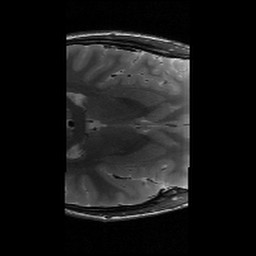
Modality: T2w
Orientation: axial
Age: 22
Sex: female
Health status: healthy
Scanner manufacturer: siemens
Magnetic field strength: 3 T
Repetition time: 6 s
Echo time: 0.064 s